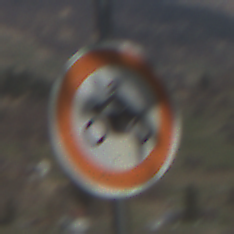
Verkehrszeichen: VerbotKraftraeder
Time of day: MorningAfternoon
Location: Outdoor (Nature)
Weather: PartlyCloudy
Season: NotSpecified
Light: Natural